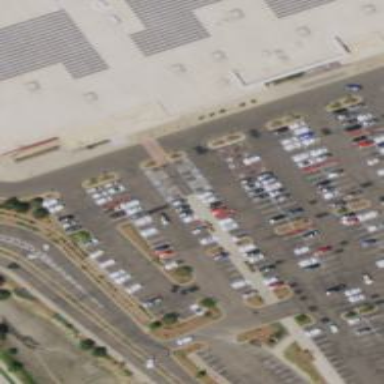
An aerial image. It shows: Parking space is available.